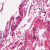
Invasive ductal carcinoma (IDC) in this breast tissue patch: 0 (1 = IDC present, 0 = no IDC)